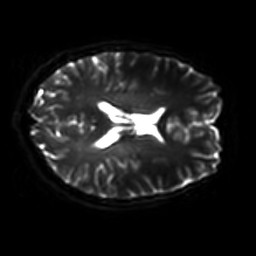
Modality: DWI
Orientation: axial
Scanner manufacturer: philips
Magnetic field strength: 7 T
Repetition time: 9.612 s
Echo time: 0.073 s